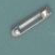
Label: Sand_carrier